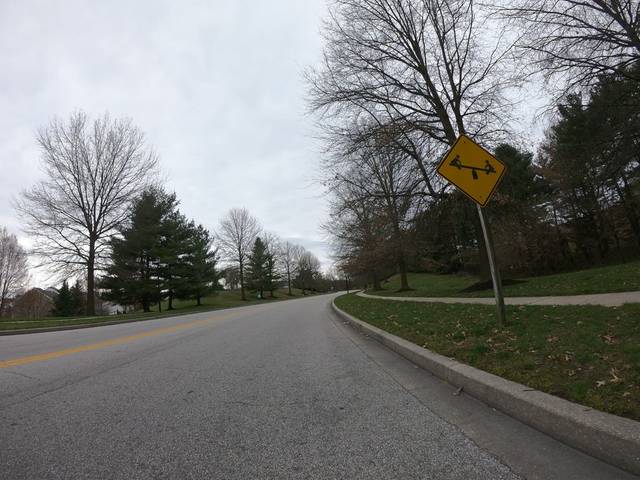
Region: United States
Coordinates: 39.277, -76.812